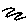
Label: zigzag